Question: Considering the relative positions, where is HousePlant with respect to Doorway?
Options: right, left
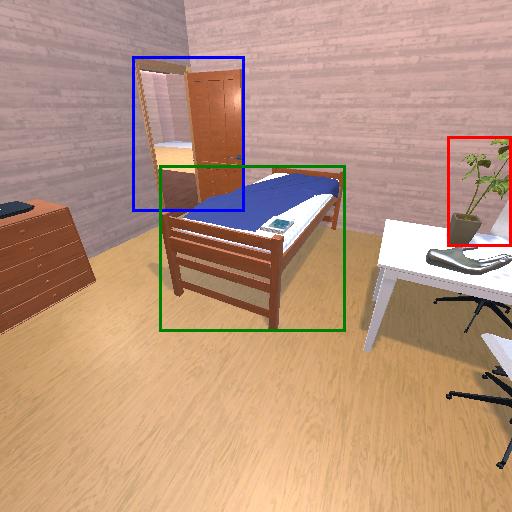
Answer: right